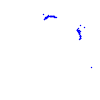
Particle: kaon